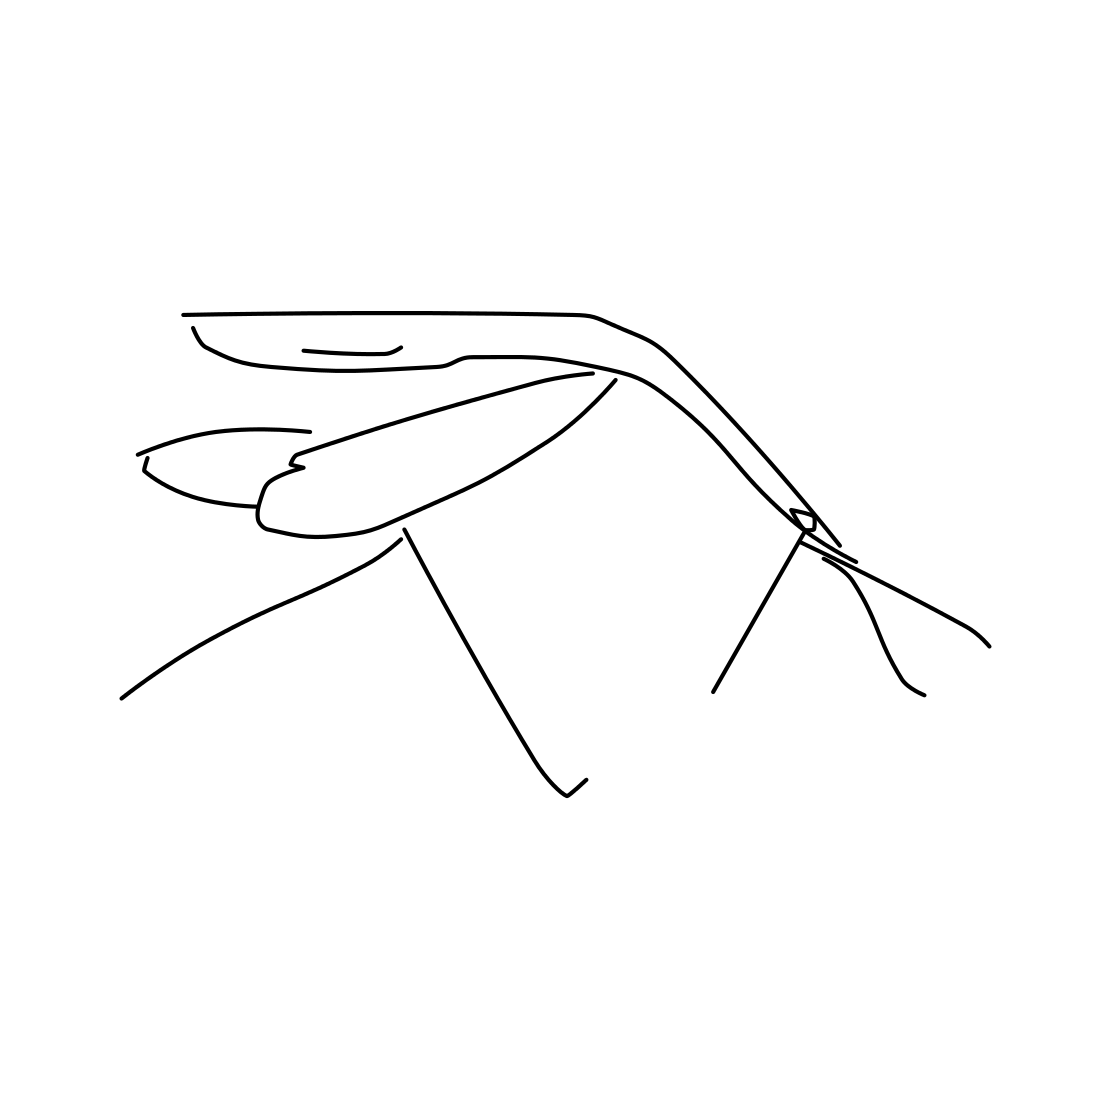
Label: mosquito